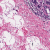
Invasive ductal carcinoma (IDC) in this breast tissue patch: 0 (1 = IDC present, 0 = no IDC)